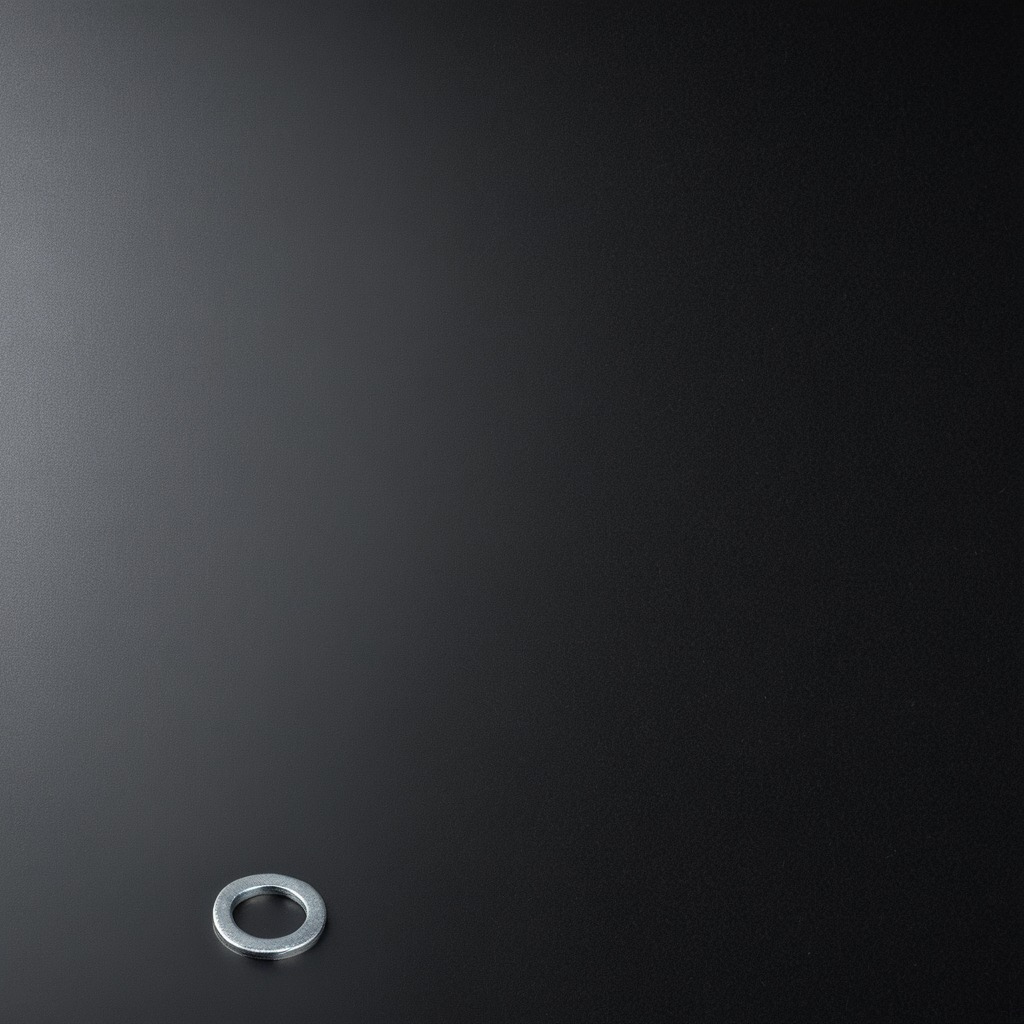
A flat metal washer is lying on the clean granite tabletop.